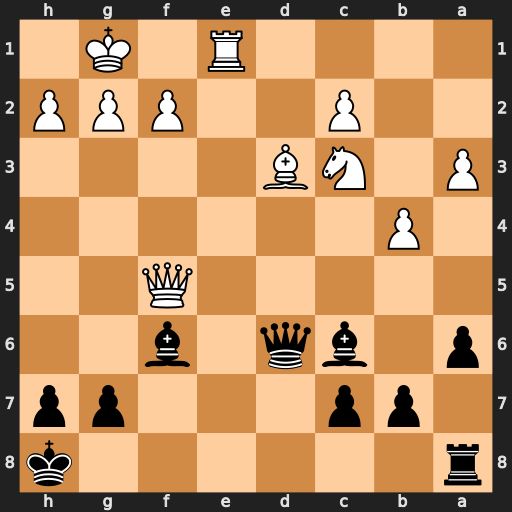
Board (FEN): r6k/1pp3pp/p1bq1b2/5Q2/1P6/P1NB4/2P2PPP/4R1K1
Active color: b
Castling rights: -
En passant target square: -
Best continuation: g6 Qh3 Bxc3 Bxg6 Qxg6